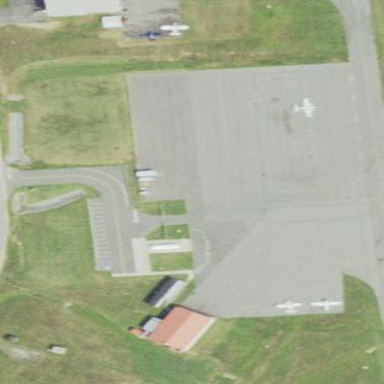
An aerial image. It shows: Apron at the airport.